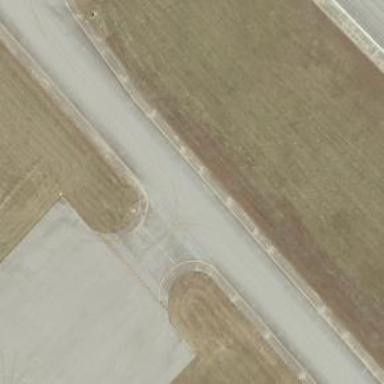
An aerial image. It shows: Image of taxiway at airport.